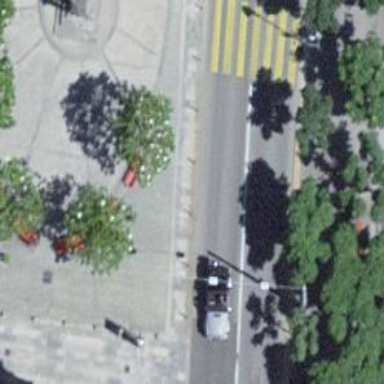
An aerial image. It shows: Red bench.